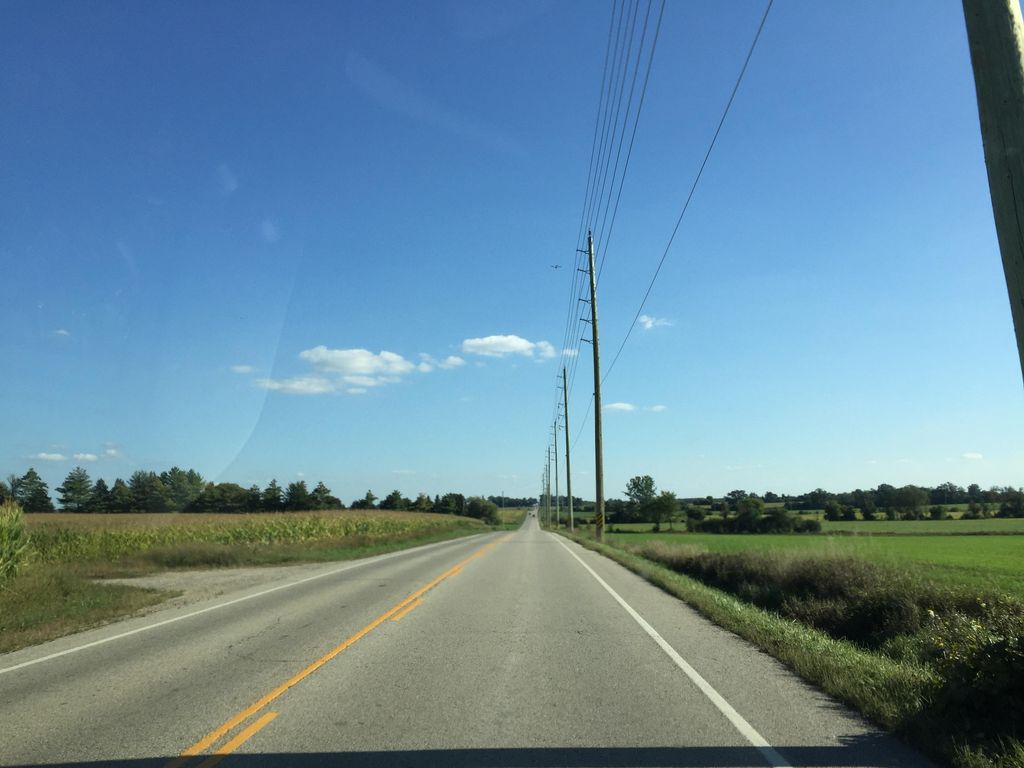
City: kitchener-waterloo